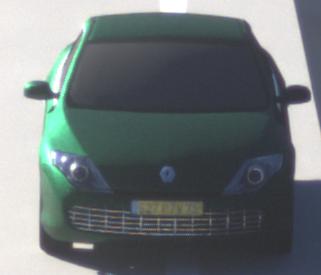
Make: Renault
Model: Laguna Coupé TCe 170
Detailed model: Laguna (III) Coupé
Model produced from: 2010/11
Model produced until: 2011/05
Doors: 2
Color: green
Road condition: dry road
Daytime: sunrise or sunset
Contrast: medium contrast